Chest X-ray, AP view. Patient: 31 years old, sex M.
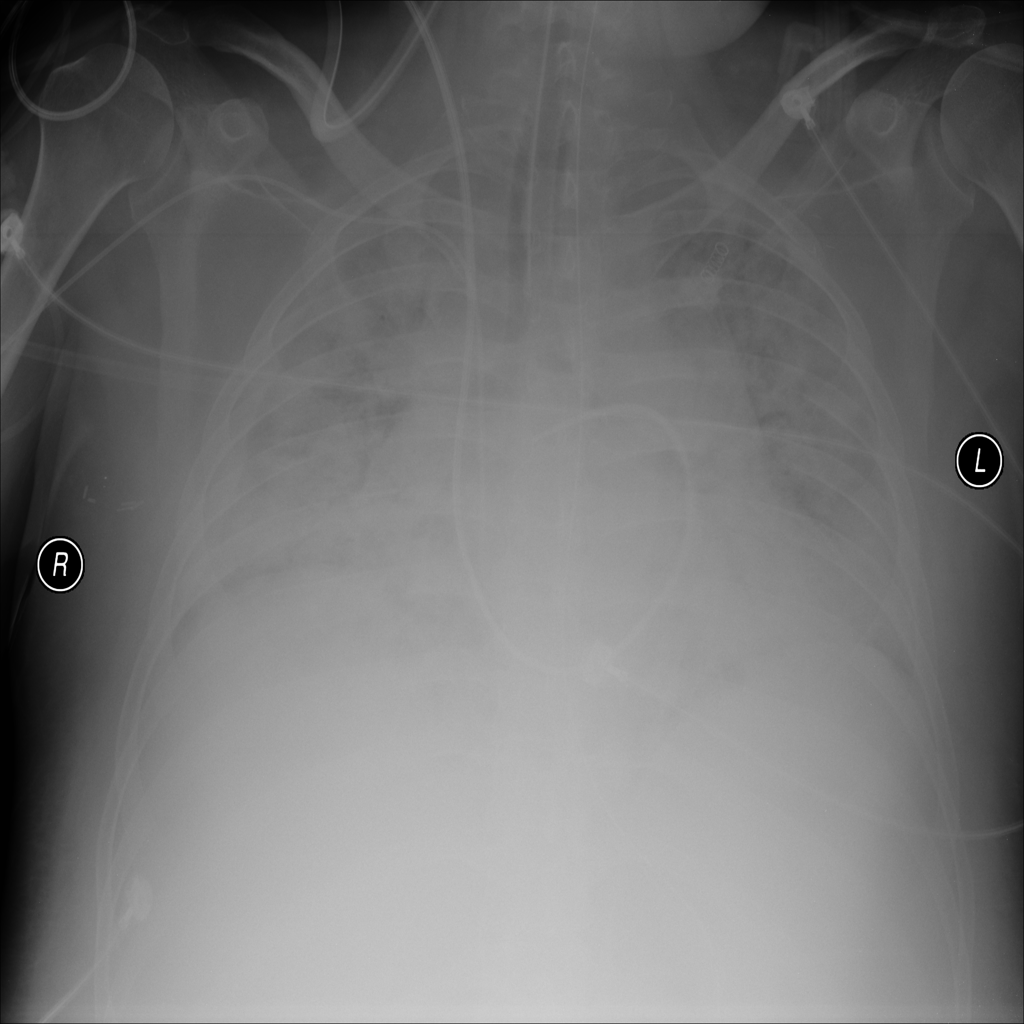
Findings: No Finding